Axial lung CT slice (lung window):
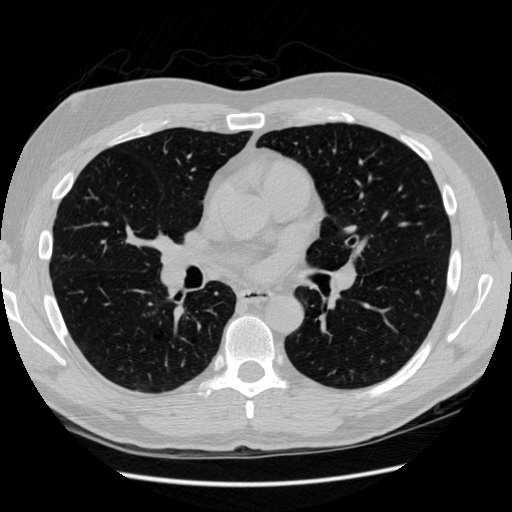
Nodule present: no